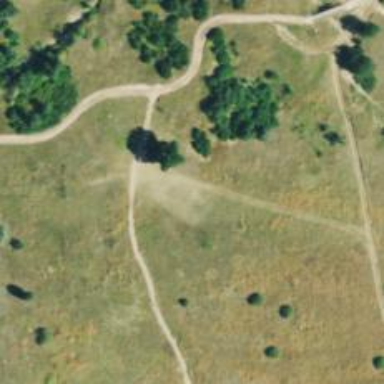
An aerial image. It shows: Path with excellent trail visibility.